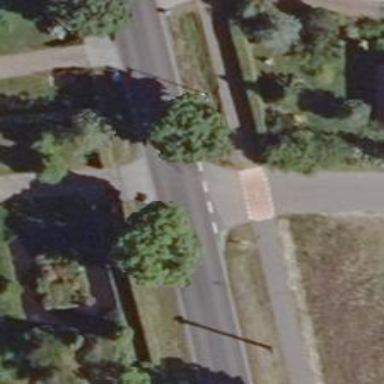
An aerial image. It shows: Primary road with asphalt surface.